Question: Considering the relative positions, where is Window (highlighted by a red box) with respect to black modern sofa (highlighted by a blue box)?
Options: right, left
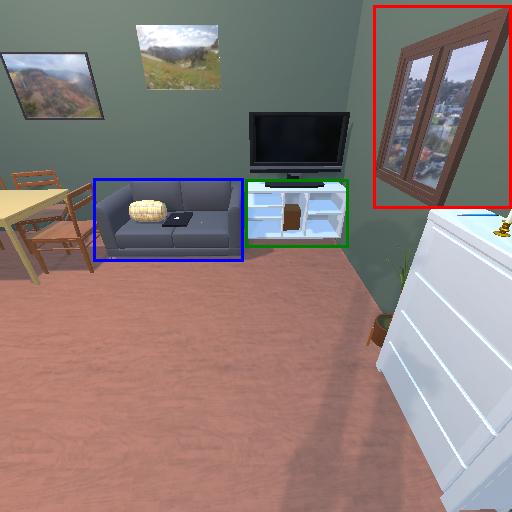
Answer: right